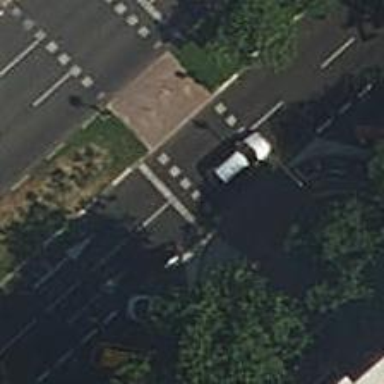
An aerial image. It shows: Zebra crossing with traffic signals. The crossing is marked by traffic lights.